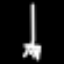
Label: fork